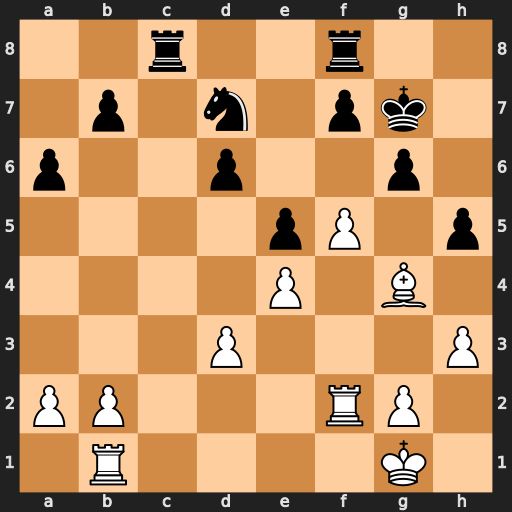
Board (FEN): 2r2r2/1p1n1pk1/p2p2p1/4pP1p/4P1B1/3P3P/PP3RP1/1R4K1
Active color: w
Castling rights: -
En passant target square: -
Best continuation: f6+ Kh6 Bxd7 Rc7 Ba4